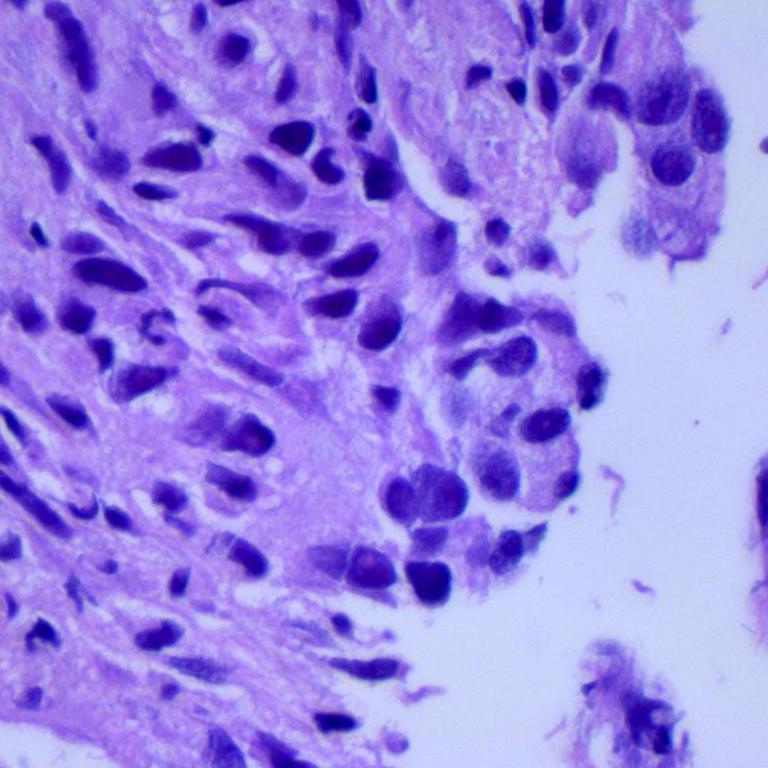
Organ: lung
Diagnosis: adenocarcinomas